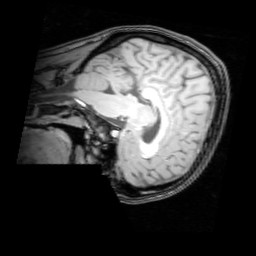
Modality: T1w
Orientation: sagittal
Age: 19
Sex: female
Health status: healthy
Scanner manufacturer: philips
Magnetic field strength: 3 T
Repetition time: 0.012 s
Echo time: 0.0037 s